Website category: university
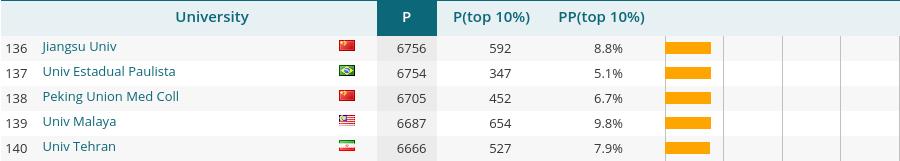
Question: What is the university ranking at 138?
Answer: Peking Union Med Coll

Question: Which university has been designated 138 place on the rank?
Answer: Peking Union Med Coll

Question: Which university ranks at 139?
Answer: Univ Malaya

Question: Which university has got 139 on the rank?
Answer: Univ Malaya

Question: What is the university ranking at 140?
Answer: Univ Tehran

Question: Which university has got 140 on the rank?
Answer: Univ Tehran

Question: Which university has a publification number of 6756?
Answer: Jiangsu Univ

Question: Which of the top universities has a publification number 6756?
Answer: Jiangsu Univ

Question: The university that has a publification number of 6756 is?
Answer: Jiangsu Univ

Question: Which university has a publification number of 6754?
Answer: Univ Estadual Paulista

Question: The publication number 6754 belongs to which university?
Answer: Univ Estadual Paulista

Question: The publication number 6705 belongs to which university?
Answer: Peking Union Med Coll

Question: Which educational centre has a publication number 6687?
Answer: Univ Malaya

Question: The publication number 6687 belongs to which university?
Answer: Univ Malaya

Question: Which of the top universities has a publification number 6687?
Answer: Univ Malaya

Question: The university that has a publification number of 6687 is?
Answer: Univ Malaya

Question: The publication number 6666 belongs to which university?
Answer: Univ Tehran

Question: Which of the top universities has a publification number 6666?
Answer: Univ Tehran

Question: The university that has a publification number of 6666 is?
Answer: Univ Tehran

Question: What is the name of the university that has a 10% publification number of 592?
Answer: Jiangsu Univ

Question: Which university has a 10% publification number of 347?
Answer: Univ Estadual Paulista

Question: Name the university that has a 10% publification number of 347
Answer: Univ Estadual Paulista

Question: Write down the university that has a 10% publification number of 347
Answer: Univ Estadual Paulista

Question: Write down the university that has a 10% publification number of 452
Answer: Peking Union Med Coll

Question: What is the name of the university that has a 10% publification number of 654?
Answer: Univ Malaya

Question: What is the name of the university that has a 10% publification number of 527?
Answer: Univ Tehran

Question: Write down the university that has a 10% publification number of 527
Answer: Univ Tehran